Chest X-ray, PA view. Patient: 36 years old, sex M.
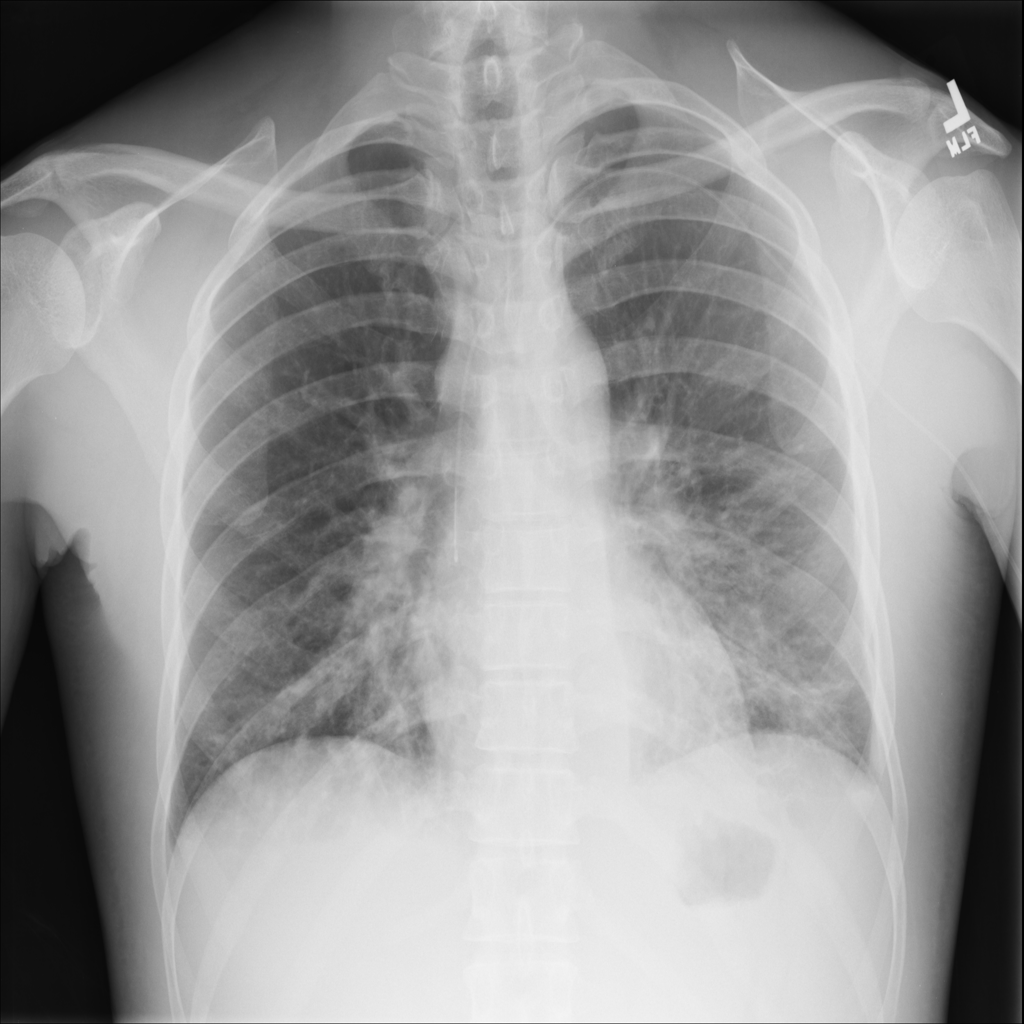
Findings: Atelectasis, Effusion